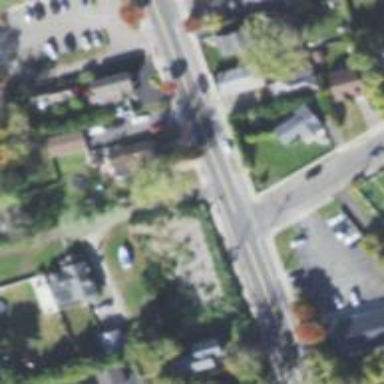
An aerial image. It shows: Unmarked crossing on the road.